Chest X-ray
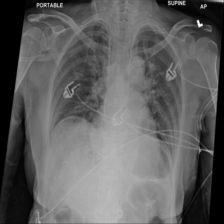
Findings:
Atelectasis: negative
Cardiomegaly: negative
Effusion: negative
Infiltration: negative
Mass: negative
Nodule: negative
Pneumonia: negative
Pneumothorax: negative
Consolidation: negative
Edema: negative
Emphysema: negative
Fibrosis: negative
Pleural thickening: negative
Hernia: negative